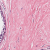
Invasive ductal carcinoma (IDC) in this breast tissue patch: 0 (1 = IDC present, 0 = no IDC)